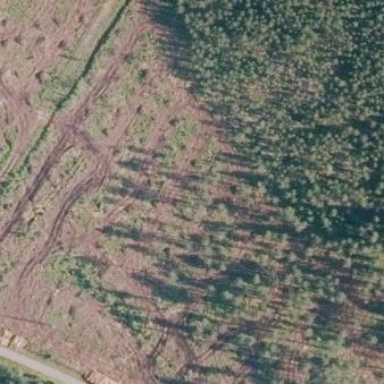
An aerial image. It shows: Clearcut area created by human activity.